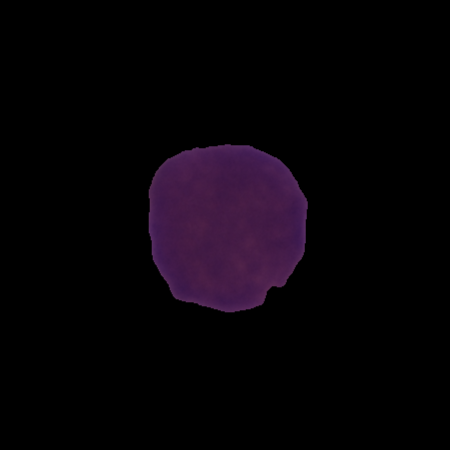
Label: healthy